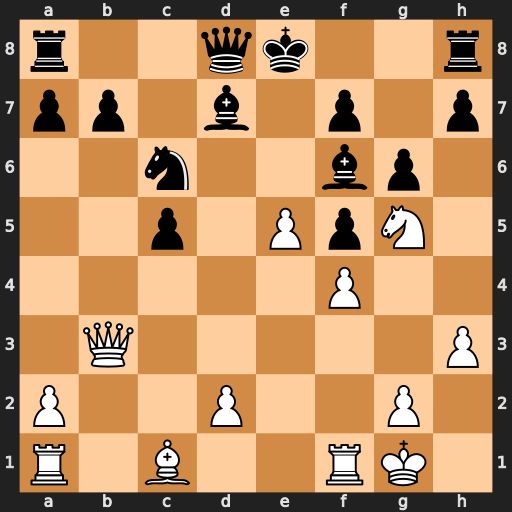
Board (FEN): r2qk2r/pp1b1p1p/2n2bp1/2p1PpN1/5P2/1Q5P/P2P2P1/R1B2RK1
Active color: w
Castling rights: kq
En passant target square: -
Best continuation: Qxf7#